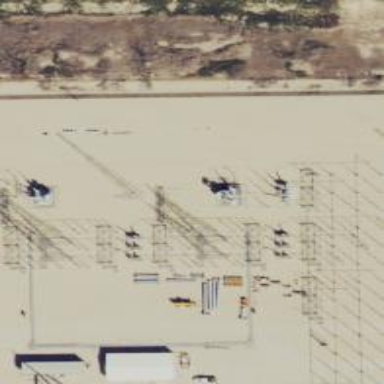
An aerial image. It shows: Switch for power supply.